Question: Count the number of objects in the diagram.
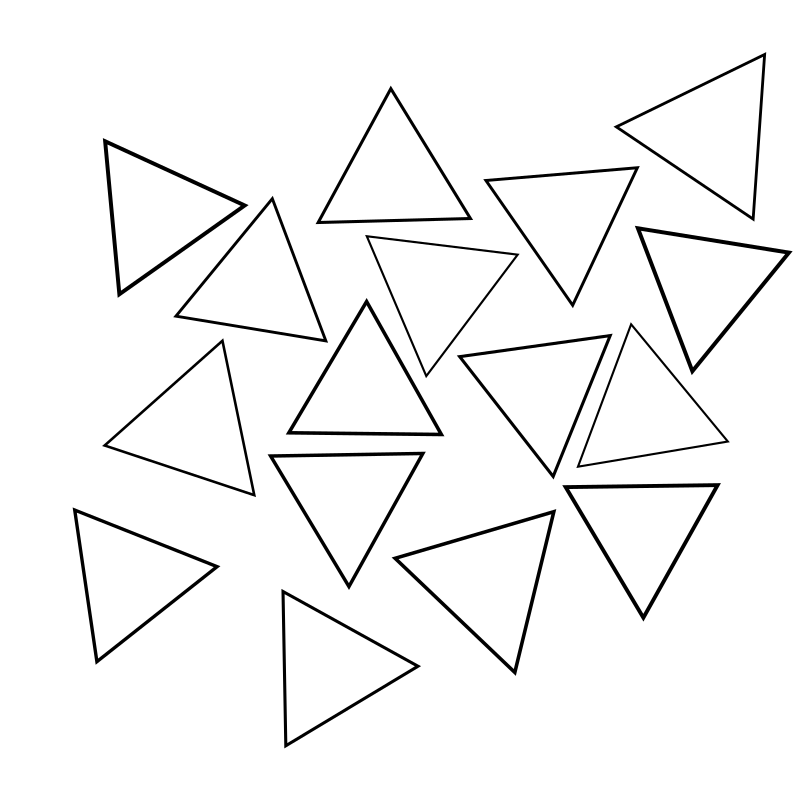
Answer: 16